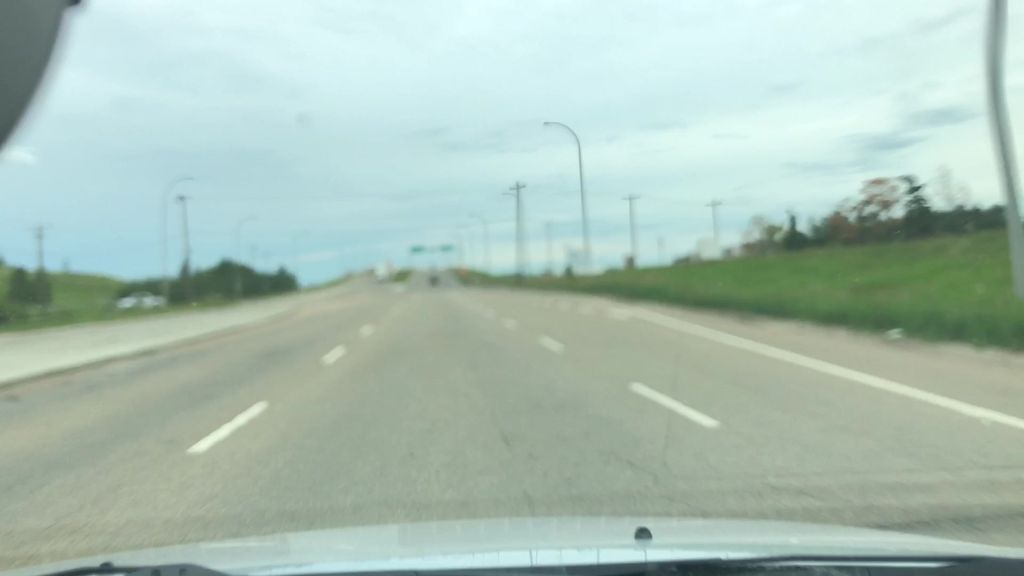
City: edmonton